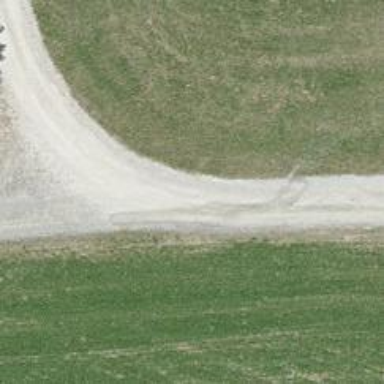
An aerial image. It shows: Gravel track with grade 2 tracktype.